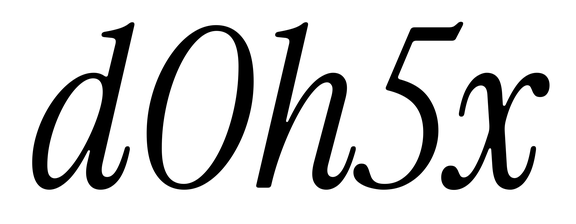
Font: InstrumentSerif-Italic